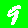
Digit: 9